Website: slack
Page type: billing-address
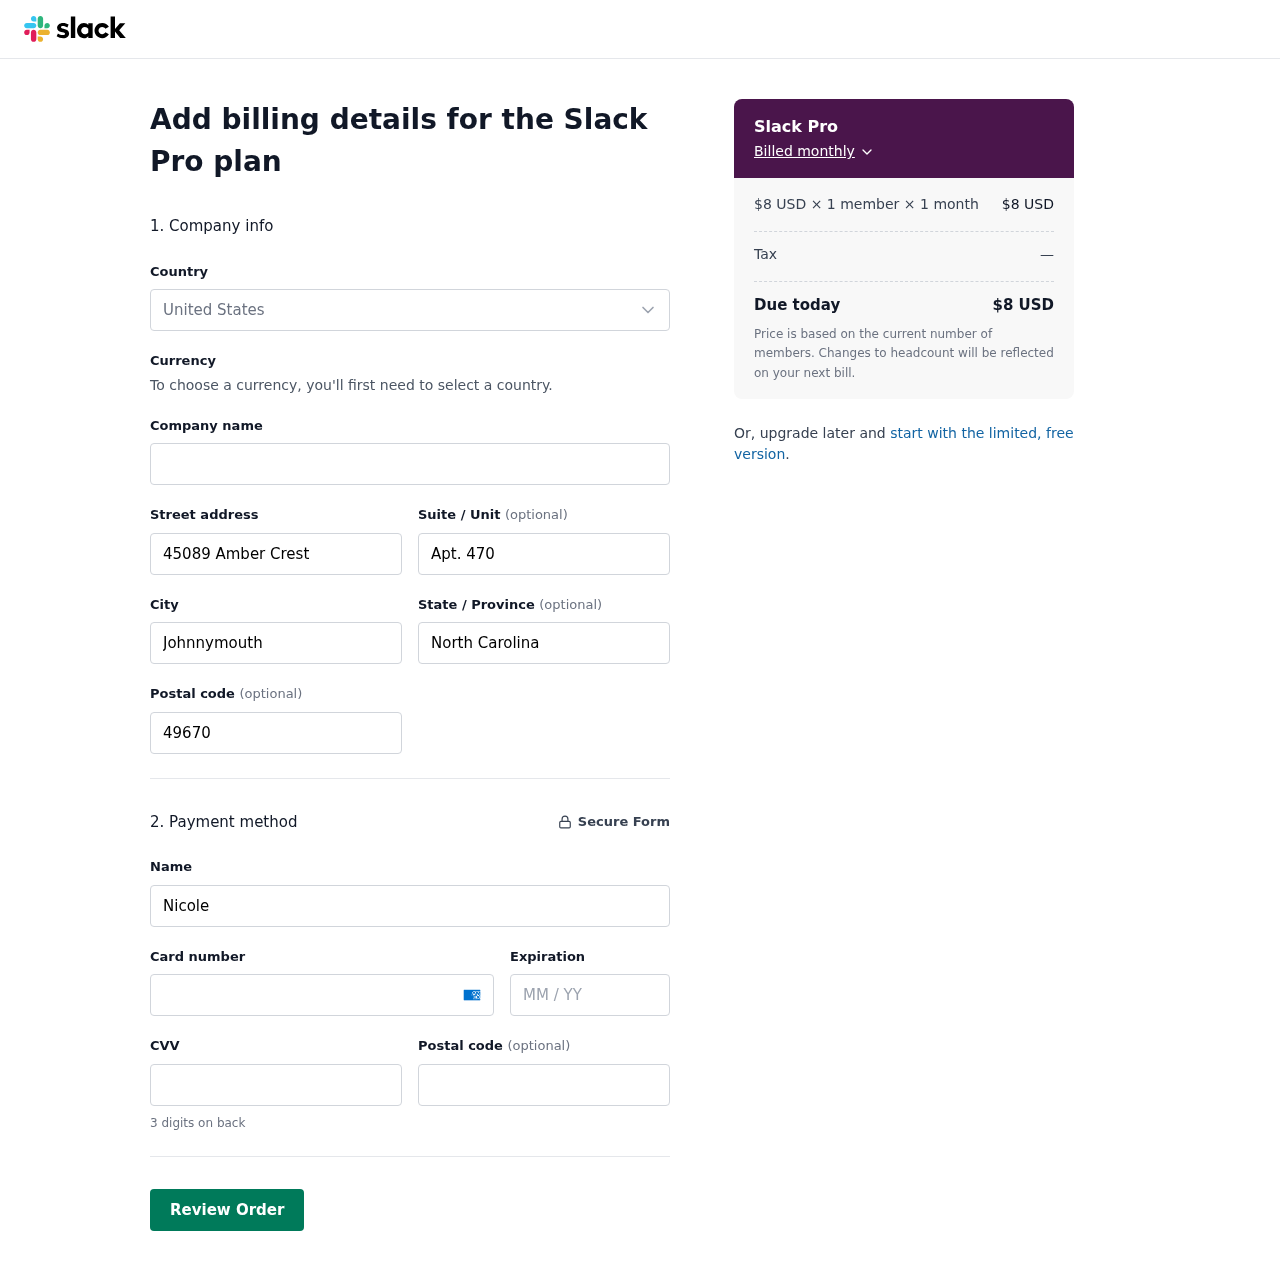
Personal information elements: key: PII_CARD_CVV
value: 8650
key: PII_CARD_EXPIRY
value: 10/30
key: PII_CARD_NUMBER
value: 3739 7004 6217 710
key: PII_CITY
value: Johnnymouth
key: PII_COUNTRY
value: United States
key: PII_FULLNAME
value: Nicole Walton
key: PII_POSTCODE
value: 49670
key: PII_POSTCODE2
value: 48215
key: PII_STATE
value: North Carolina
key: PII_STREET
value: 45089 Amber Crest
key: PII_STREET2
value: Apt. 470
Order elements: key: ORDER_PLAN_PRICE
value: $8 USD
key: ORDER_NUM_MEMBERS
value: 1 member
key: ORDER_NUM_MONTHS
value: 1 month
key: ORDER_SUBTOTAL
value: $8 USD
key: ORDER_TAX
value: —
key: ORDER_TOTAL
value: $8 USD